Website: walmart
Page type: payment
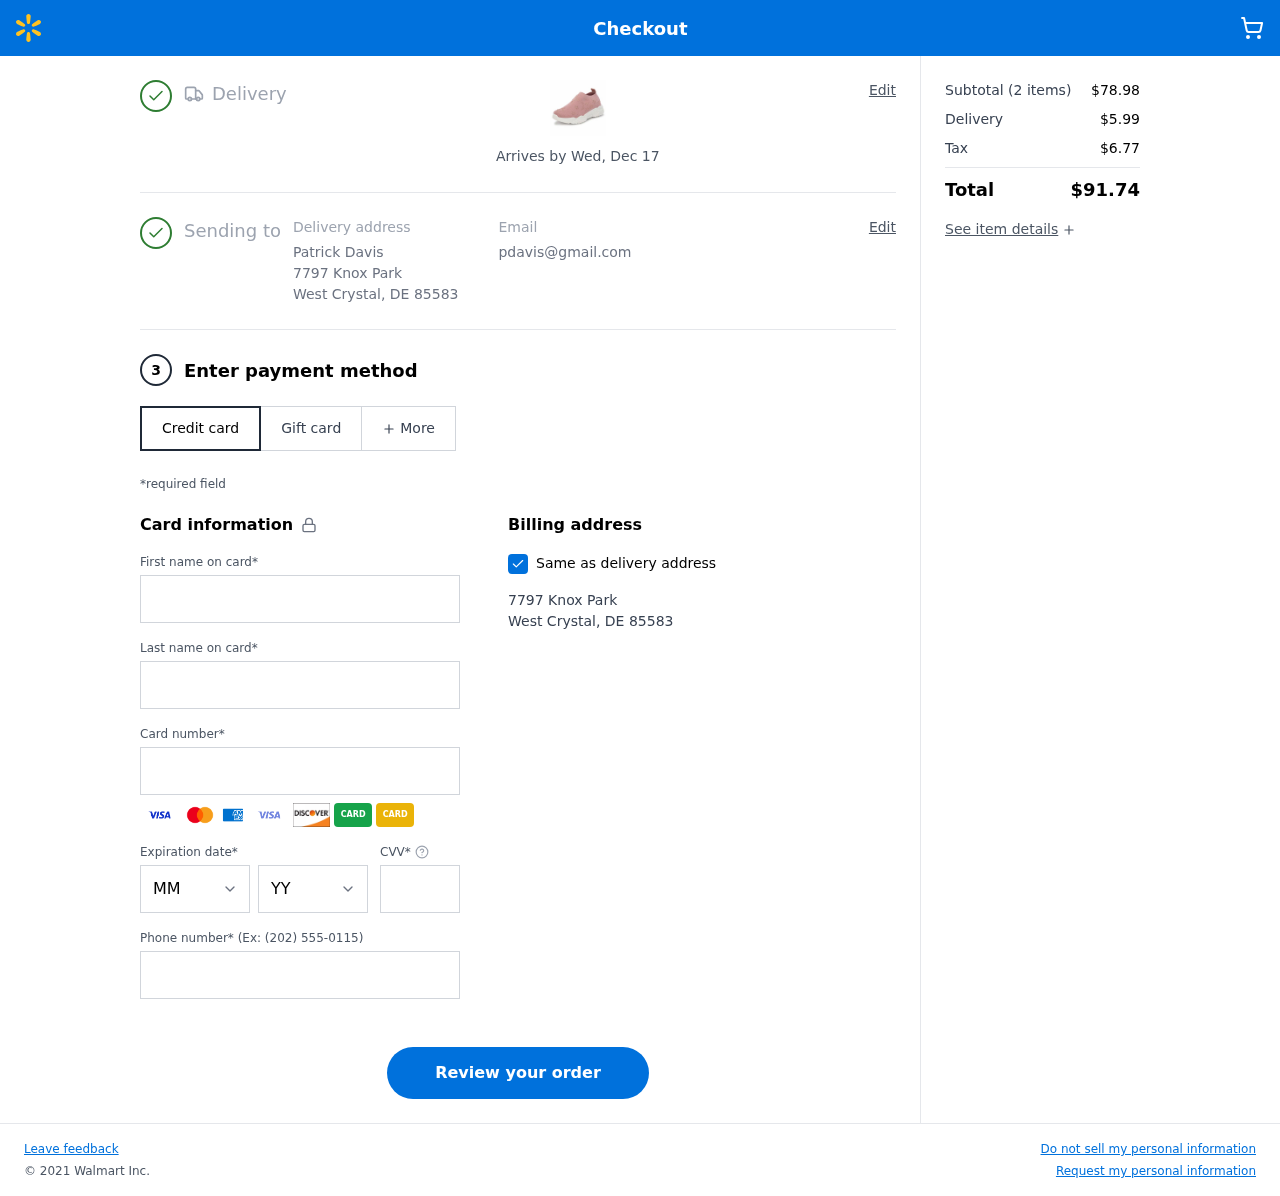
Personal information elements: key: PII_CARD_CVV
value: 317
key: PII_CARD_EXPIRY_MONTH
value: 11
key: PII_CARD_EXPIRY_YEAR
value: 28
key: PII_CARD_NUMBER
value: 2231 3632 7181 5846
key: PII_CITY
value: West Crystal
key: PII_EMAIL
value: pdavis@gmail.com
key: PII_FIRSTNAME
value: Patrick
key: PII_FULLNAME
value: Patrick Davis
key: PII_LASTNAME
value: Davis
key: PII_PHONE
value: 8224444574
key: PII_POSTCODE
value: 85583
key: PII_STATE_ABBR
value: DE
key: PII_STREET
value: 7797 Knox Park
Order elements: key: ORDER_DELIVERY_DATE
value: Arrives by Wed, Dec 17
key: ORDER_NUM_ITEMS
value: (2 items)
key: ORDER_SUBTOTAL
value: $78.98
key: ORDER_SHIPPING_COST
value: $5.99
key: ORDER_TAX
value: $6.77
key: ORDER_TOTAL
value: $91.74